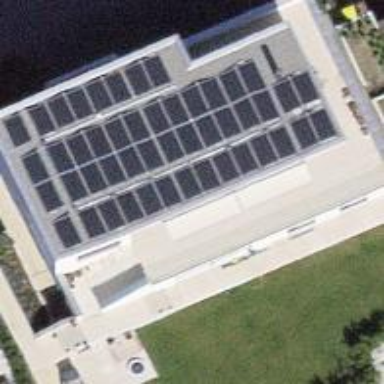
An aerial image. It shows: Solar power generator.